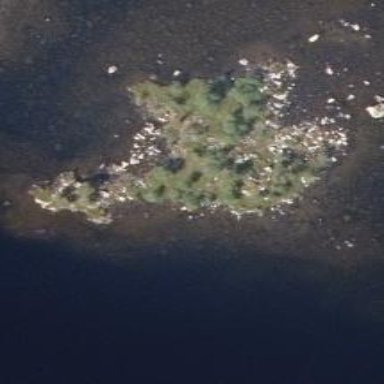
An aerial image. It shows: Islet.